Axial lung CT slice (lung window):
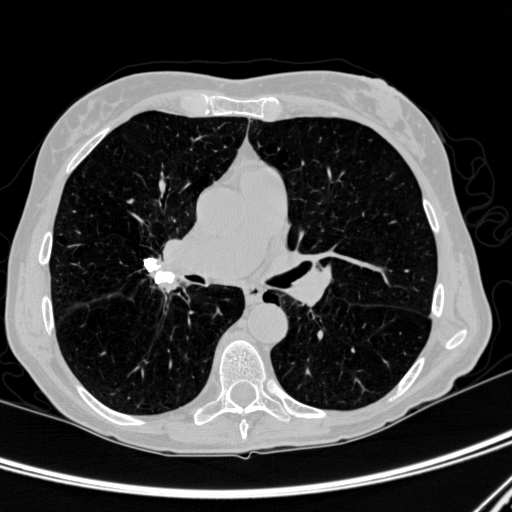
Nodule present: no